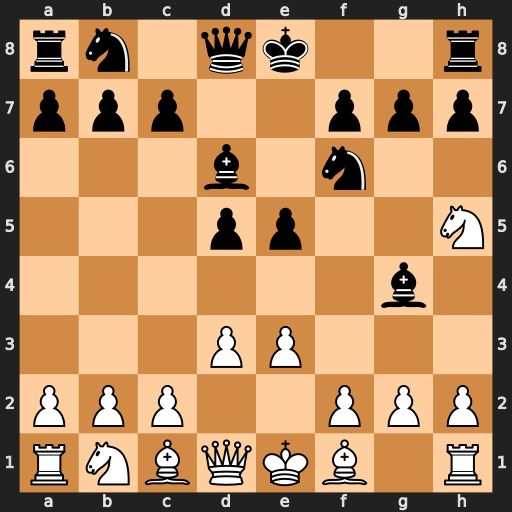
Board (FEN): rn1qk2r/ppp2ppp/3b1n2/3pp2N/6b1/3PP3/PPP2PPP/RNBQKB1R
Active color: w
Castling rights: KQkq
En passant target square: -
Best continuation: Nxf6+ Qxf6 Qxg4